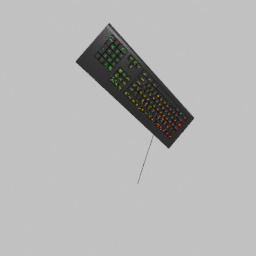
Label: electronics